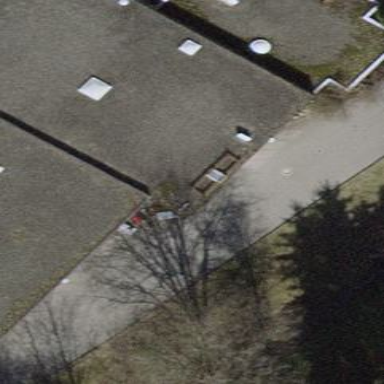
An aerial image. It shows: Building with flat roof.